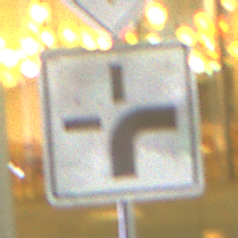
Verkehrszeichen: VerlaufVorfahrtsstrasse3
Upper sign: Vorfahrtsstrasse
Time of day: Night
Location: Outdoor (Urban)
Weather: PartlyCloudy
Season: NotSpecified
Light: Artificial